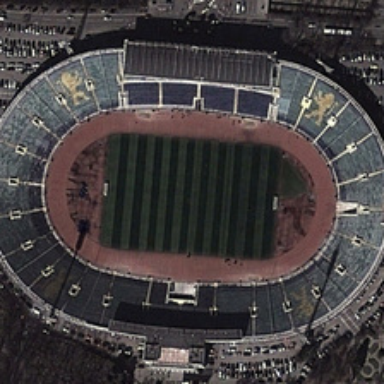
There is a playground in the gym .